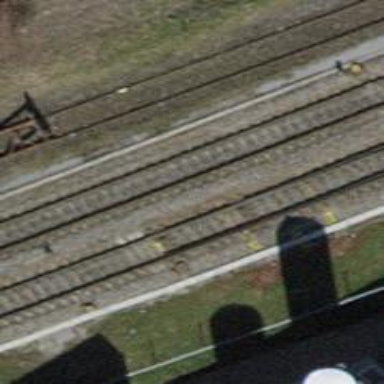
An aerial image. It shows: Single railway track with electrification through contact line.